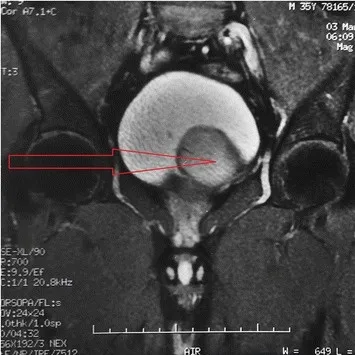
Pelvic MRI showing retrovesical cyst, limited training well lateralized left coarsely rounded (56 x 54 x 44) with thin wall.
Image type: radiology (mri)